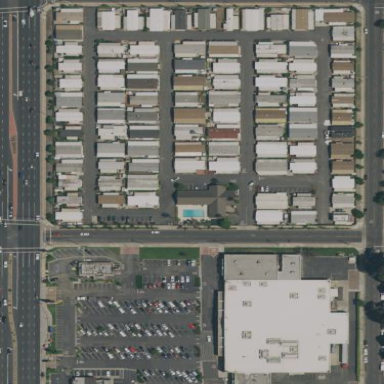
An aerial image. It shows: Residential area designated as trailer park.